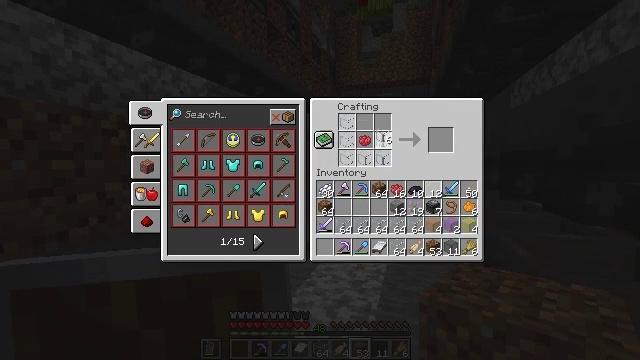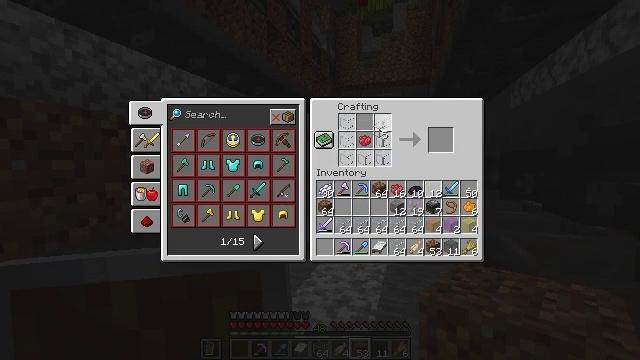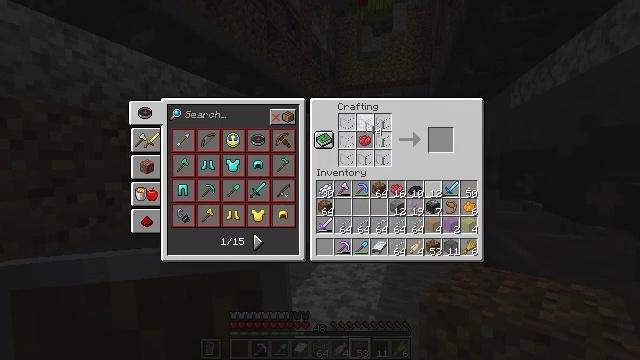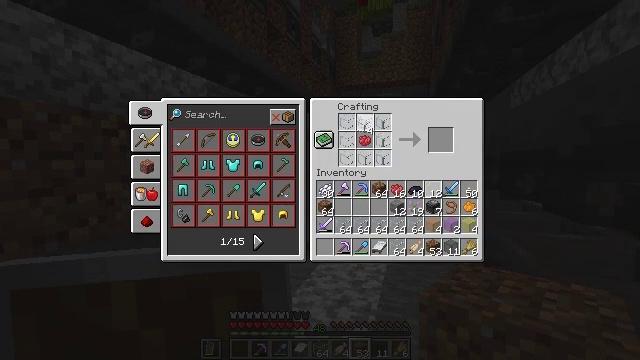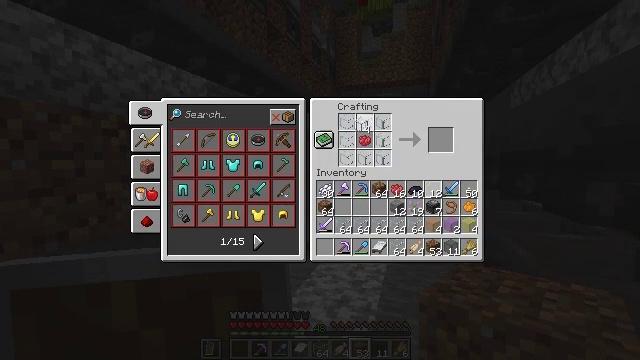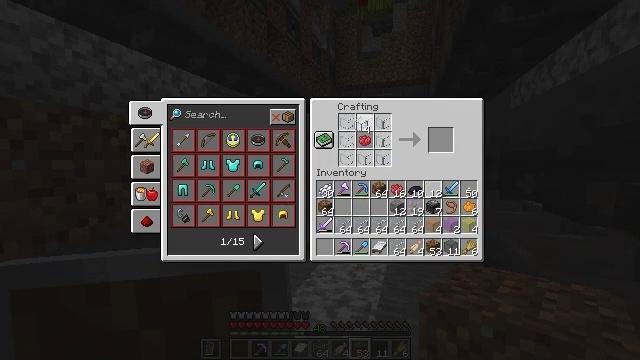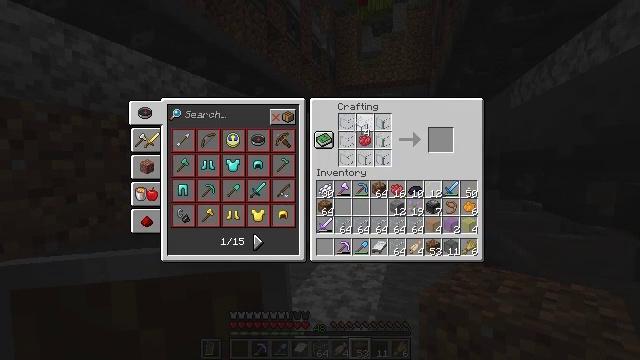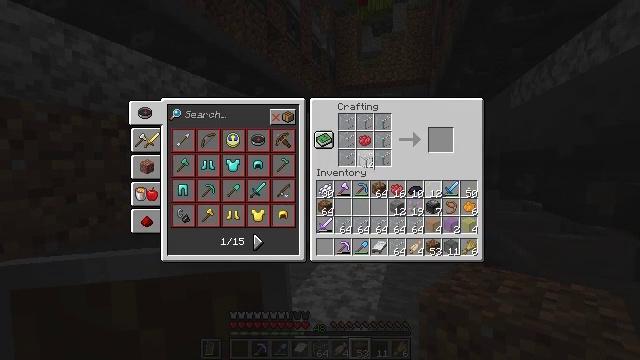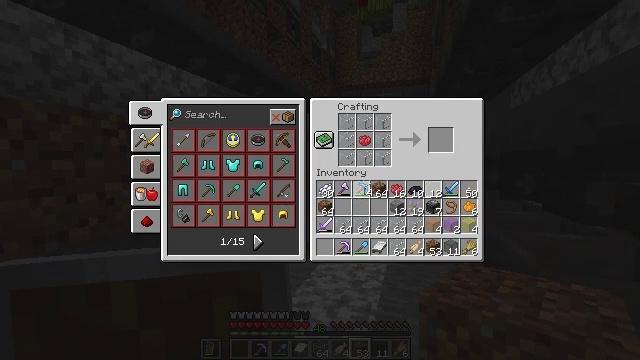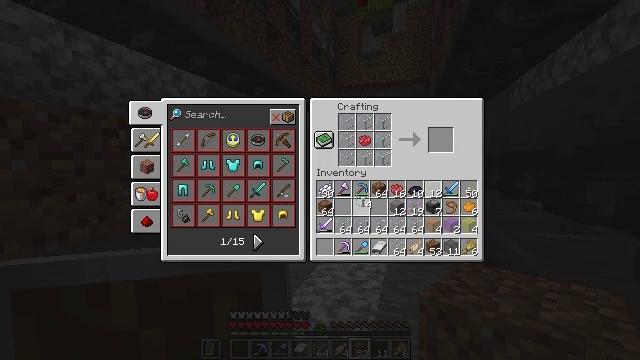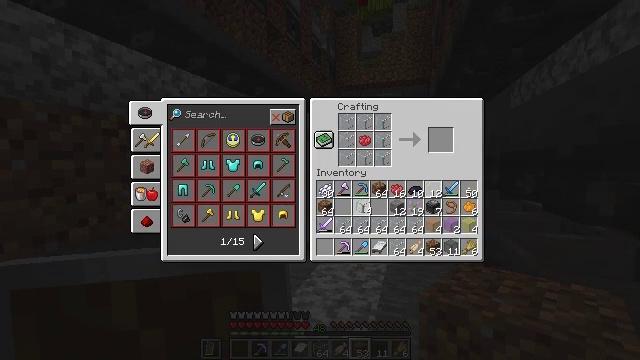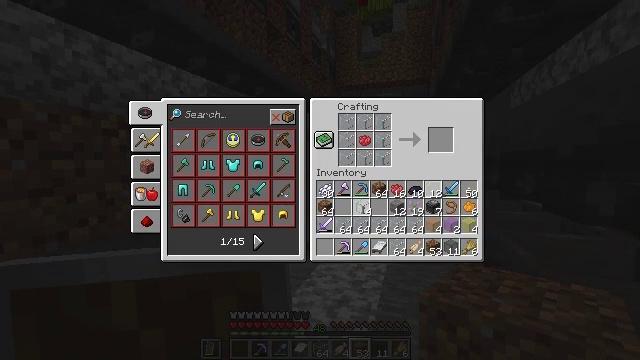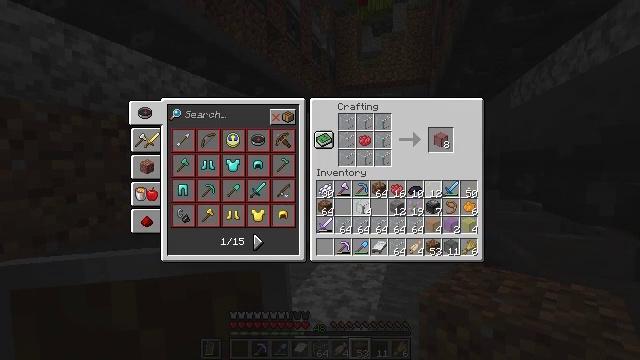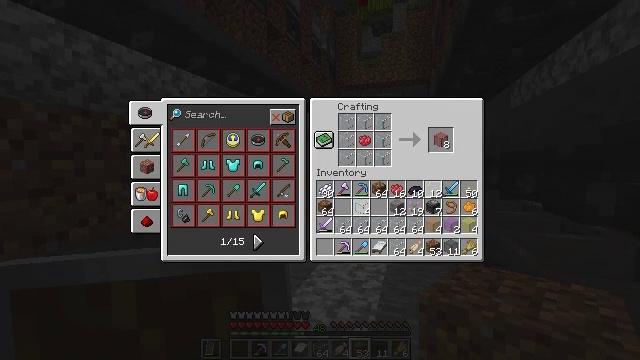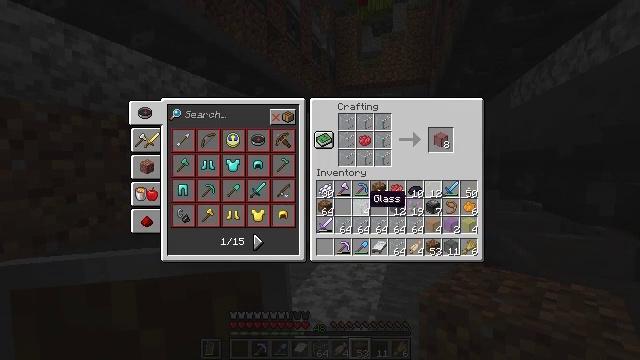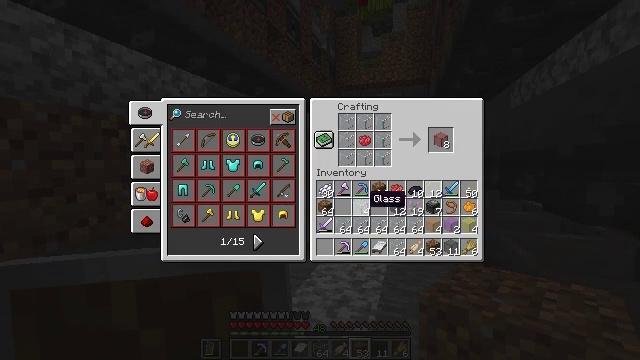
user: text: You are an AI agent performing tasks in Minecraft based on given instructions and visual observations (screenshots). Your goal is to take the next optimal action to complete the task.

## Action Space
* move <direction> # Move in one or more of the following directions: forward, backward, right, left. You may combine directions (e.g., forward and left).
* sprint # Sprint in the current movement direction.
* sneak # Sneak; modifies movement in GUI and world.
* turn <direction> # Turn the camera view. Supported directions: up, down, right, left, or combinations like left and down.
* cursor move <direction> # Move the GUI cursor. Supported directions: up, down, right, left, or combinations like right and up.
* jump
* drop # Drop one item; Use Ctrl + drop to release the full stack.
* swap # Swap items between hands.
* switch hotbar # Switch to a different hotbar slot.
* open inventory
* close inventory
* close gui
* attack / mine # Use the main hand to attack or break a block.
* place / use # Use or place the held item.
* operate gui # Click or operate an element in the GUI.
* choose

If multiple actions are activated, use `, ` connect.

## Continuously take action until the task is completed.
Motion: motion action
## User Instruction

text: Craft red stained glass with the crafting table.
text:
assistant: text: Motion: choose
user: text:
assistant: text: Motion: choose
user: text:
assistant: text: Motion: cursor move left, choose
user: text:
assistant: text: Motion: choose
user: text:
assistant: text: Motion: choose
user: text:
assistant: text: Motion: choose
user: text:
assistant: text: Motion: cursor move down
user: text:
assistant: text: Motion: cursor move down
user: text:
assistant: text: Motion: cursor move down
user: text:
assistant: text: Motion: no_op
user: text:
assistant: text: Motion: no_op
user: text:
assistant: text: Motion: operate gui
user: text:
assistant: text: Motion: operate gui
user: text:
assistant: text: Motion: no_op
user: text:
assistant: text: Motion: no_op
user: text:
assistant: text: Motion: cursor move right and up
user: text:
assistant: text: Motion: sneak, cursor move right and up
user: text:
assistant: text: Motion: sneak, cursor move right and up
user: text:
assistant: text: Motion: sneak
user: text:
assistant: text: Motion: sneak
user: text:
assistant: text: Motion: sneak
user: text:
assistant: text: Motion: sneak, cursor move right and up
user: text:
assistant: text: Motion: sneak
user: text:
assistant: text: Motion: sneak
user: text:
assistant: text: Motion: sneak, choose
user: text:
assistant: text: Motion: sneak, choose
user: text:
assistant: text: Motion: sneak
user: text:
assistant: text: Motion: sneak
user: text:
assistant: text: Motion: sneak
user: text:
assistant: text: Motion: sneak